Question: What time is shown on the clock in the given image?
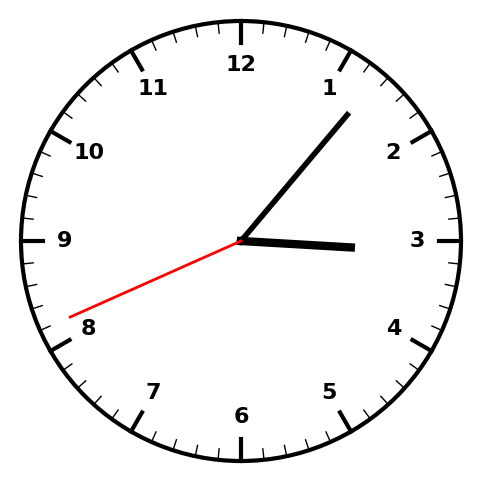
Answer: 03:06:41